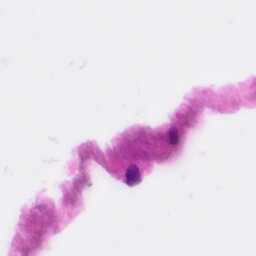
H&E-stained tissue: Pancreatic